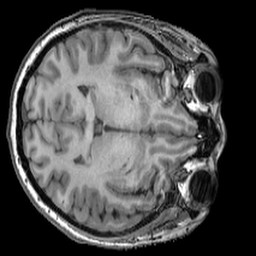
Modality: T1w
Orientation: axial
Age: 40
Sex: female
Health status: ill
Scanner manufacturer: ge
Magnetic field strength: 3 T
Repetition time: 0.008164 s
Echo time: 0.003184 s